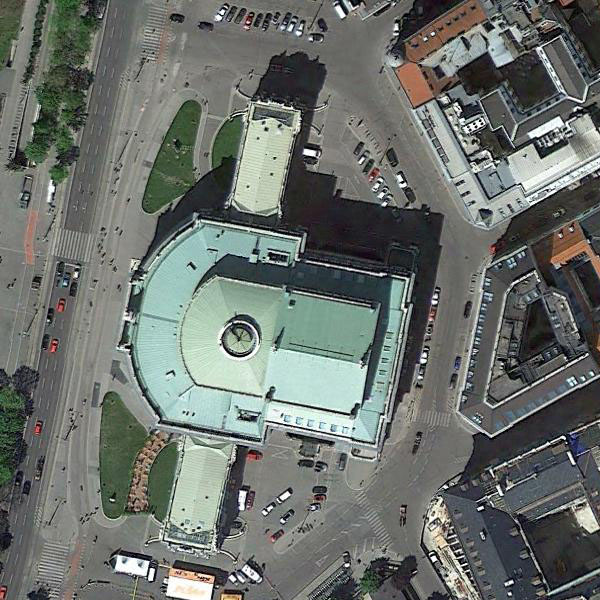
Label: Church